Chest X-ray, AP view. Patient: 58 years old, sex F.
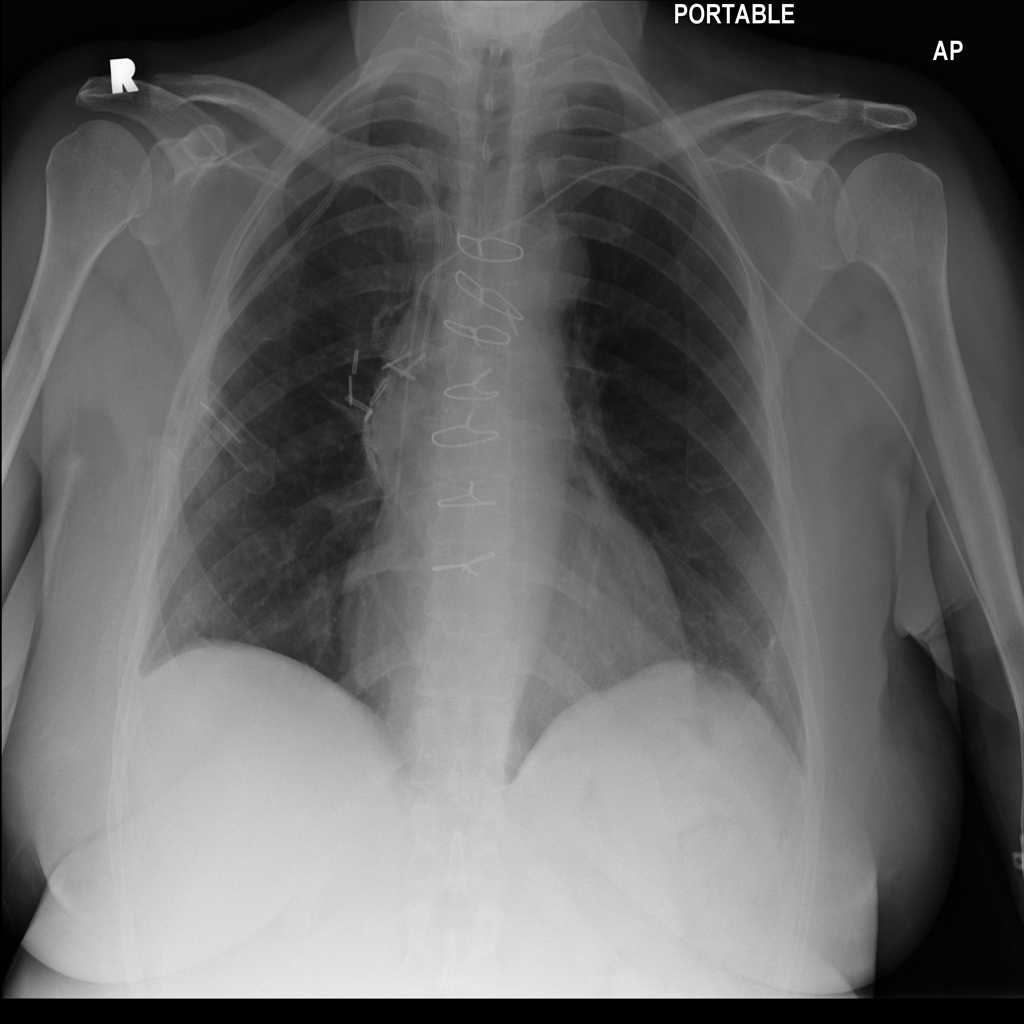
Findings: No Finding